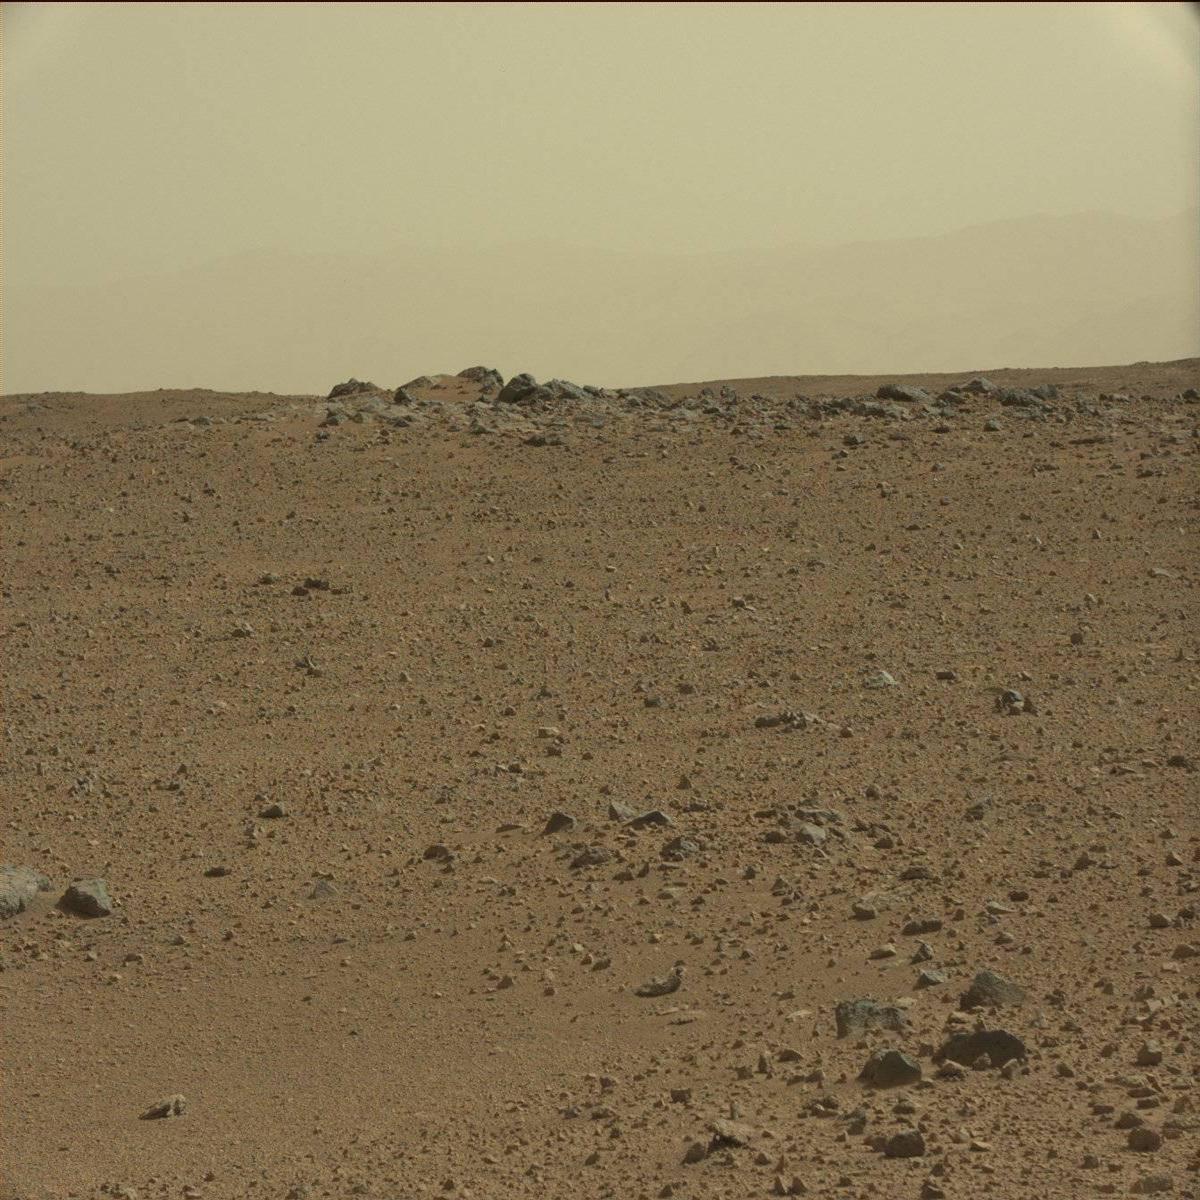
Terrain classes present: Bedrock, Ridge, Sand / Soil, Sky